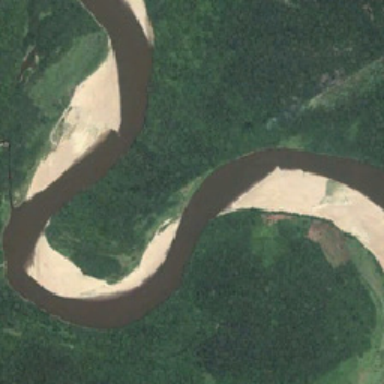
Curved river flows residential area .